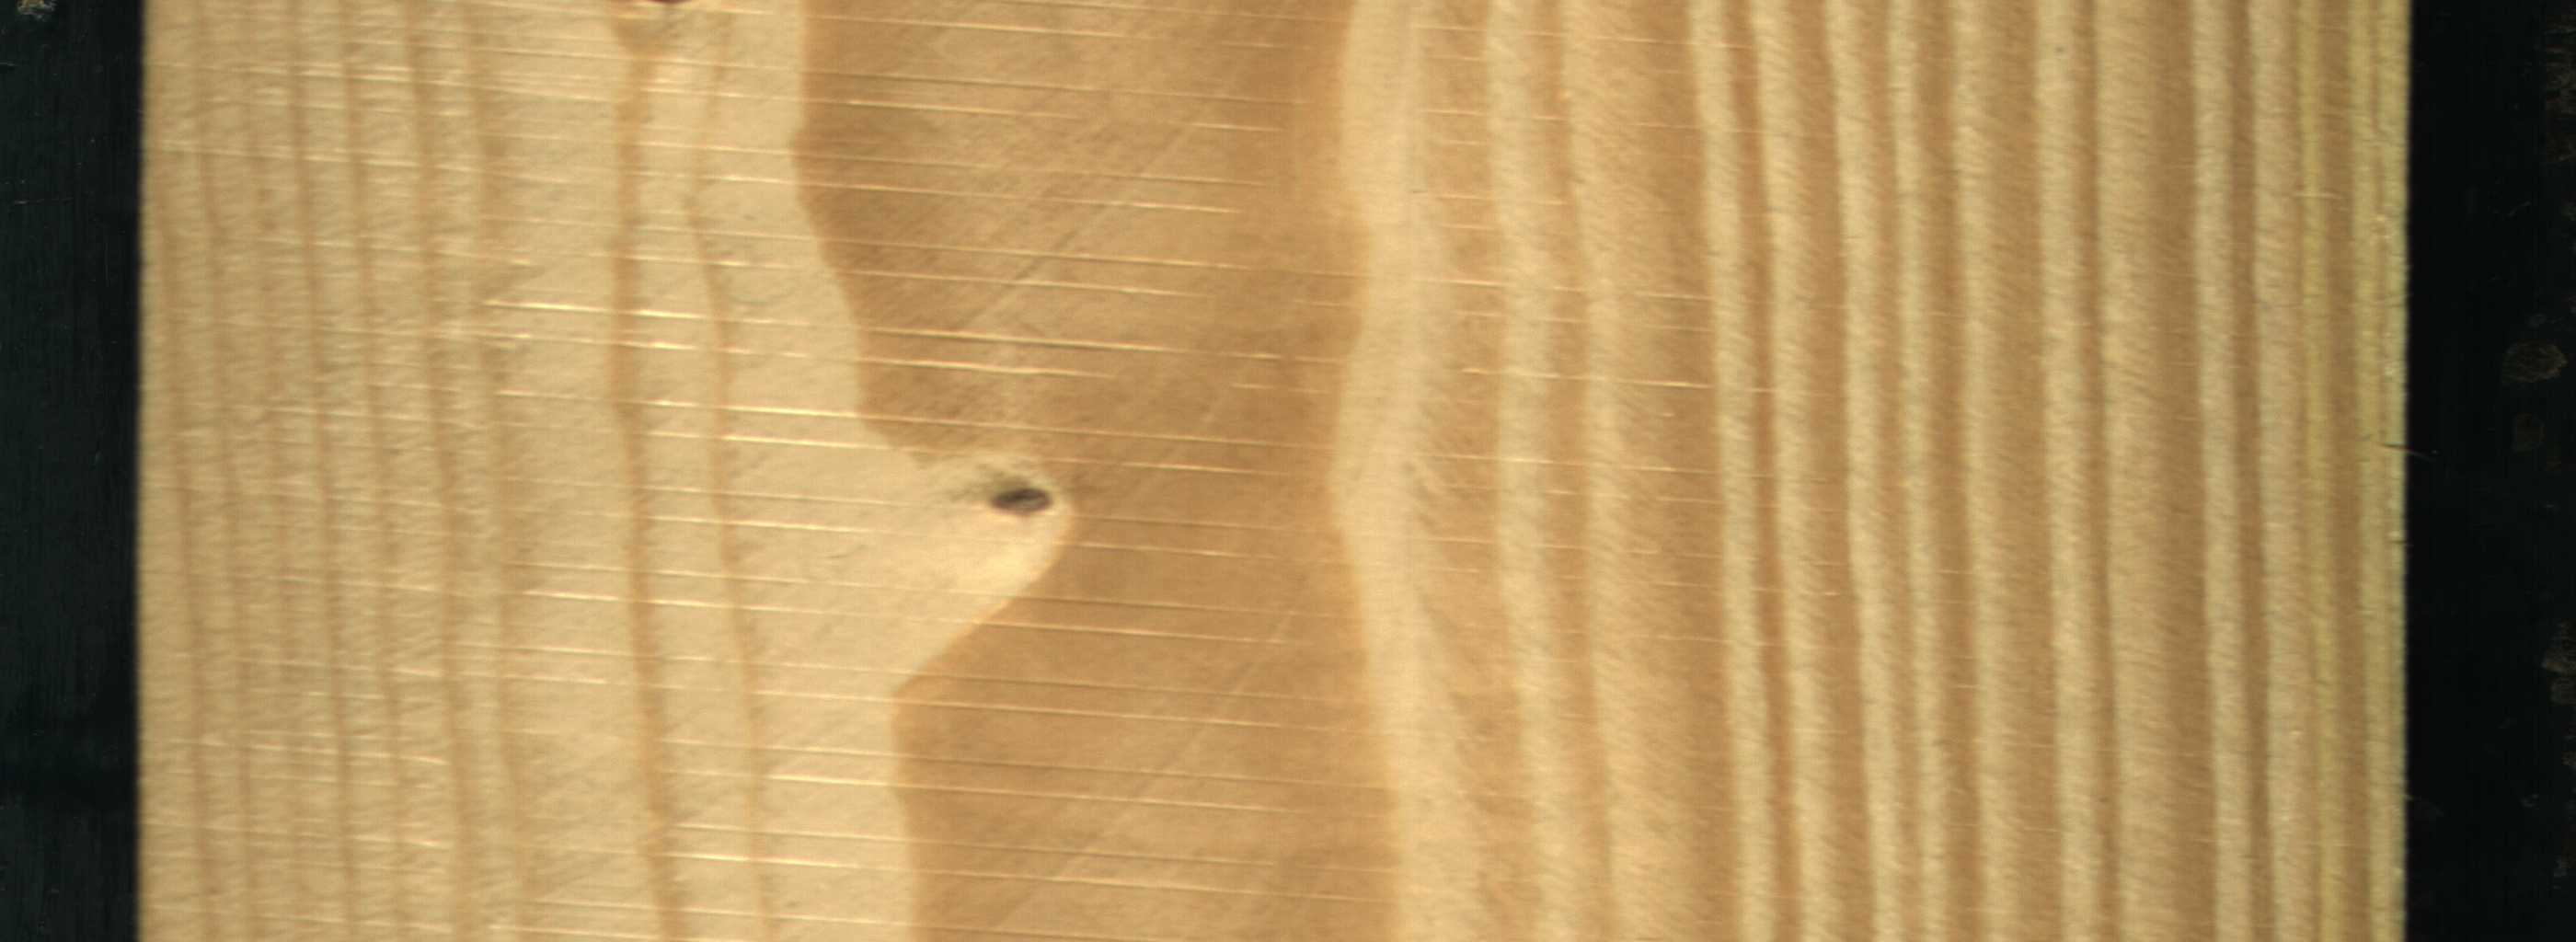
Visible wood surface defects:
Live_Knot